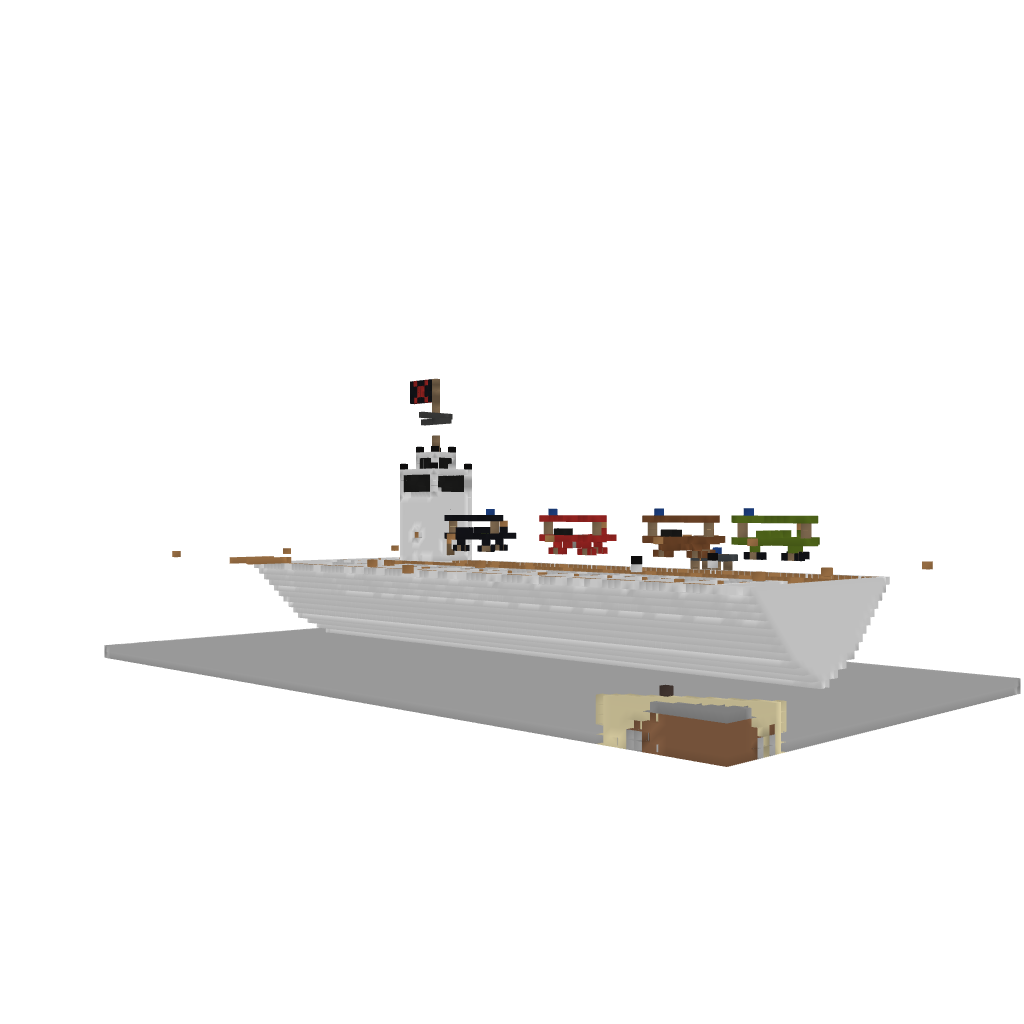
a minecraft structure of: Carrier